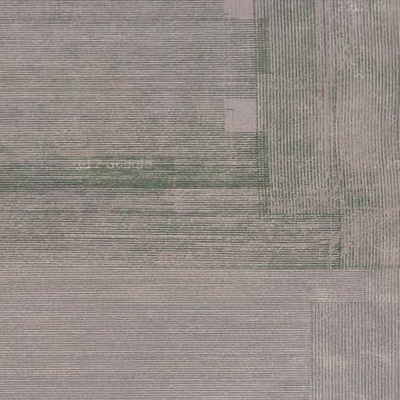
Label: bField